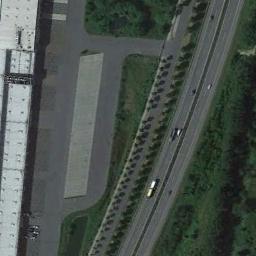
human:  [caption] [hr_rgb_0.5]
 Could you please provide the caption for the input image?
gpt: A freeway with a small bend goes through the lawn with some trees and a white building and an open area are on one side of the freeway .

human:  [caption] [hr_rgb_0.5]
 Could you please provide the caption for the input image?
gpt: One side of the freeway is a large green forest and the other side is a huge building with several cars on the freeway .

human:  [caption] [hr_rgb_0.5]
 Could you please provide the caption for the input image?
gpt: The freeway is between some trees and a building .

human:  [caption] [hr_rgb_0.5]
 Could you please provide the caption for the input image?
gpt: There are fewer cars on the left highway than on the right .

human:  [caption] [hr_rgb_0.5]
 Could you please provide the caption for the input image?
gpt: There are green belts along the freeway near a gray building .